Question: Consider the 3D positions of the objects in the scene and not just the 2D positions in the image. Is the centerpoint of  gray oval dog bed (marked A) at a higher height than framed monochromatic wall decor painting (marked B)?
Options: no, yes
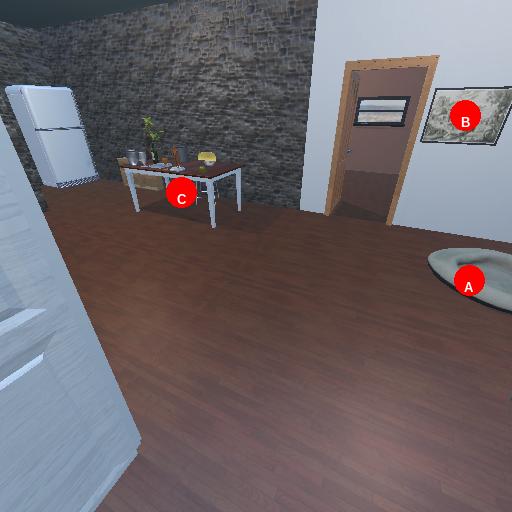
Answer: no